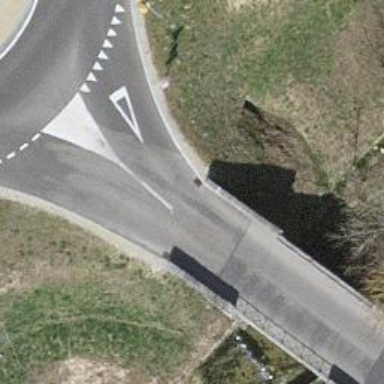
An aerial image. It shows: Tertiary road.